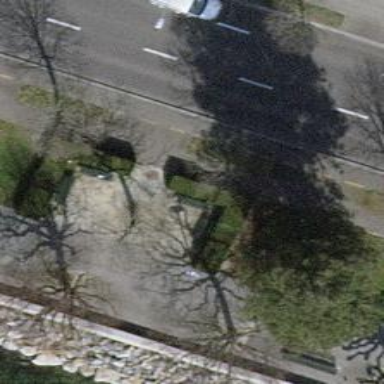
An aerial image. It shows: Bench.